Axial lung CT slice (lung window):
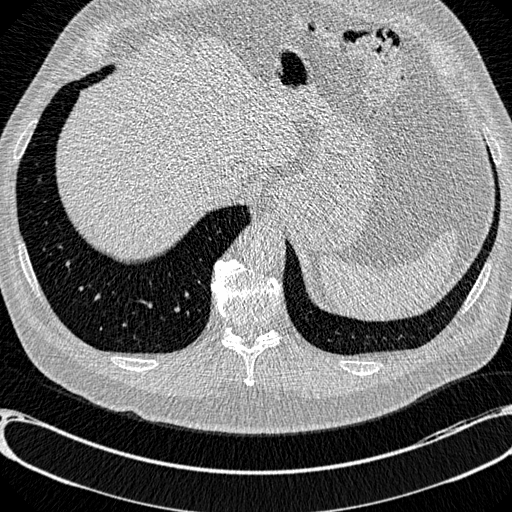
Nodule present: no